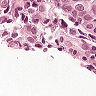
Metastatic tissue present: yes